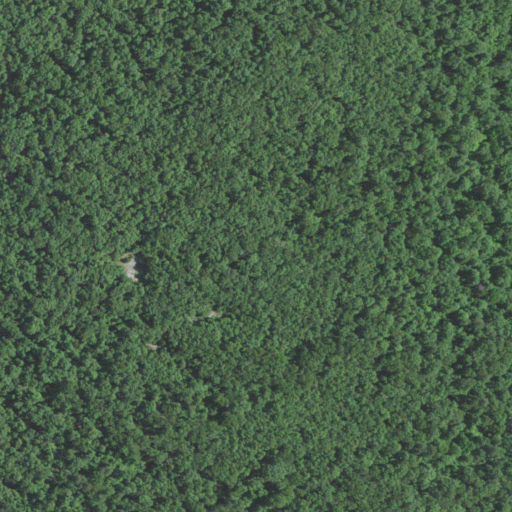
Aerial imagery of mountain in Missouri named Tims Mountain containing only deciduous forest